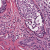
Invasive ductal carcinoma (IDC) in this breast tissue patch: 0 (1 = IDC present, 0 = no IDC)